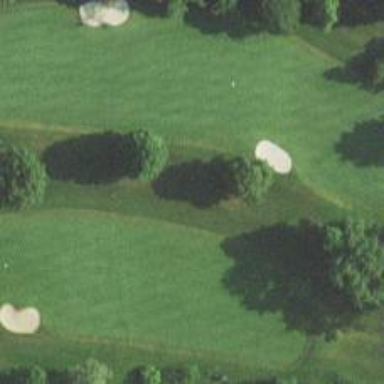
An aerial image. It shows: Grassy area designated as golf fairway.